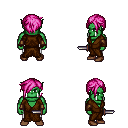
a pixel art fantasy rpg character, male body template, orc, green skin, brown robe, white pants, pink pixie cut hairstyle, cloth bracers, brown shoes, dagger, four views (front, back, left, right), 2x2 character sprite sheet, small pixel art, hard edges, no anti-aliasing